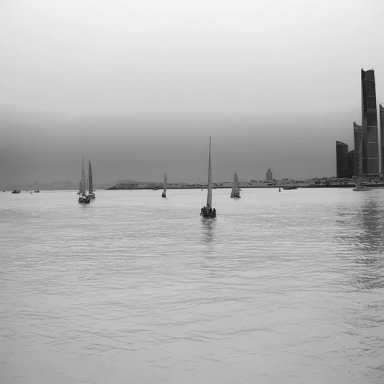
There are 15 objects shown in the infrared image, including five canoes, a container_ship, and nine sailboats.